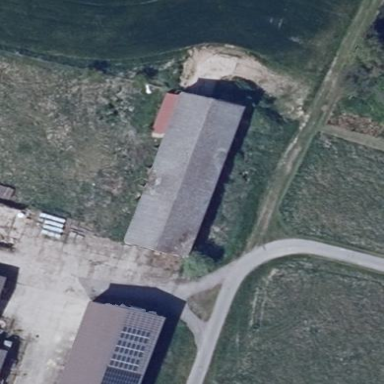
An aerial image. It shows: Farm auxiliary building.